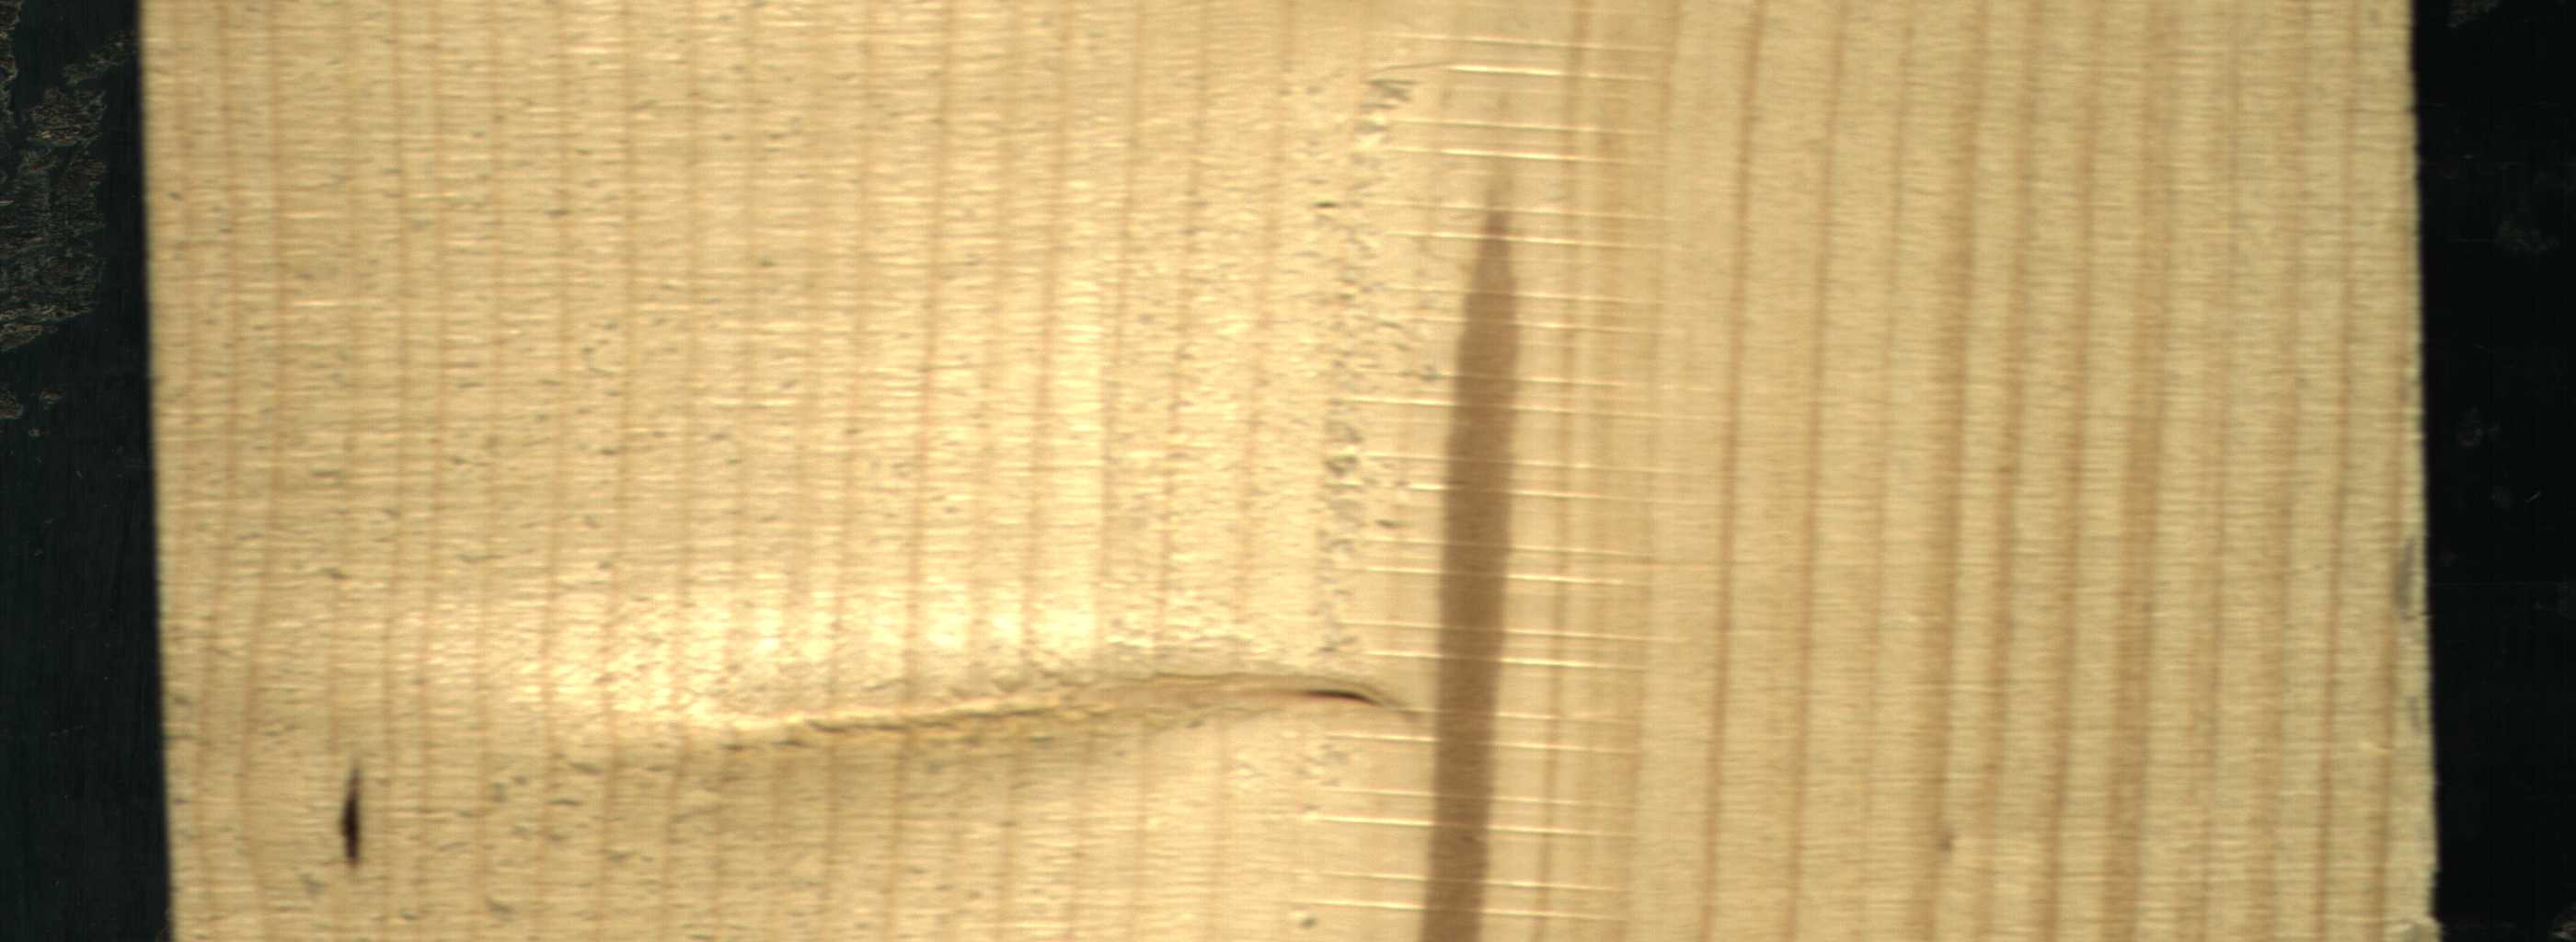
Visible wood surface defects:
Marrow
resin
Live_Knot